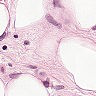
Metastatic tissue present: yes